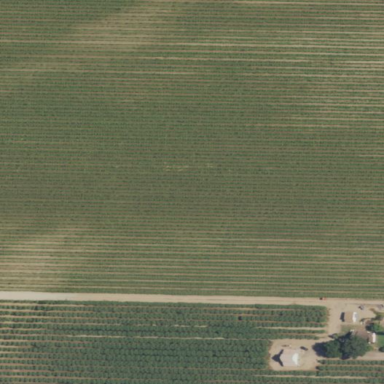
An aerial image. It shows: Vineyard with grape crops.